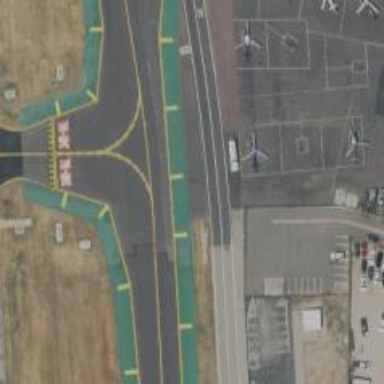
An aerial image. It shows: Image of taxiway at airport.